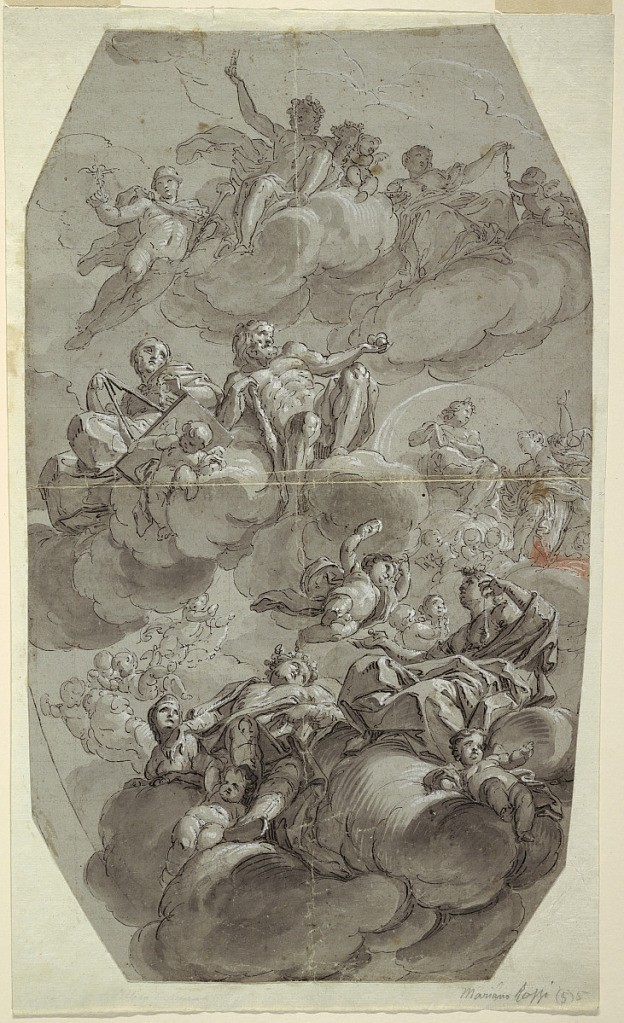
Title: Study for Painting, Mount Olympus
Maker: Vito D'Anna, Italian, 1718 - 1769
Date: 1750–60
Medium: Pen and black ink, brush and gray wash, white gouache on cream laid paper
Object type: Drawing
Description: Vertical rectangle. Hermes flying alongside Bacchus and an unidentified goddess seated in the clouds.  Apollo and a muse, who holds a plumb-level, are seated on the row of clouds beneath them. Hercules is visible in the distance. Several putti are scattered amongst the gods in the clouds.